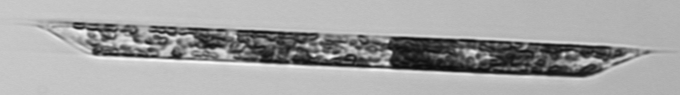
Label: Rhizosolenia